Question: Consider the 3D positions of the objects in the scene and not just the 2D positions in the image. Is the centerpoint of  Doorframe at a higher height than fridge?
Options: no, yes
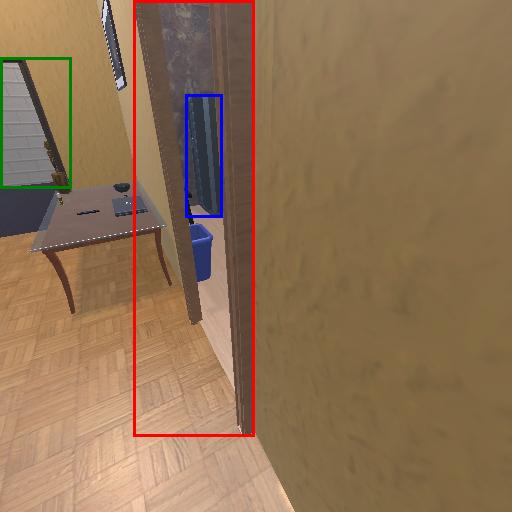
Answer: no